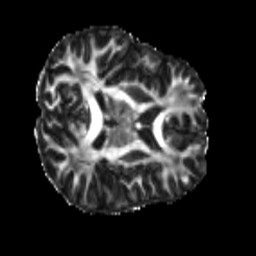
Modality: FA
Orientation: axial
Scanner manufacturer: siemens
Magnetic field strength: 3 T
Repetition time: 4 s
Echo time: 0.0594 s